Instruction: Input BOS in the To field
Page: home
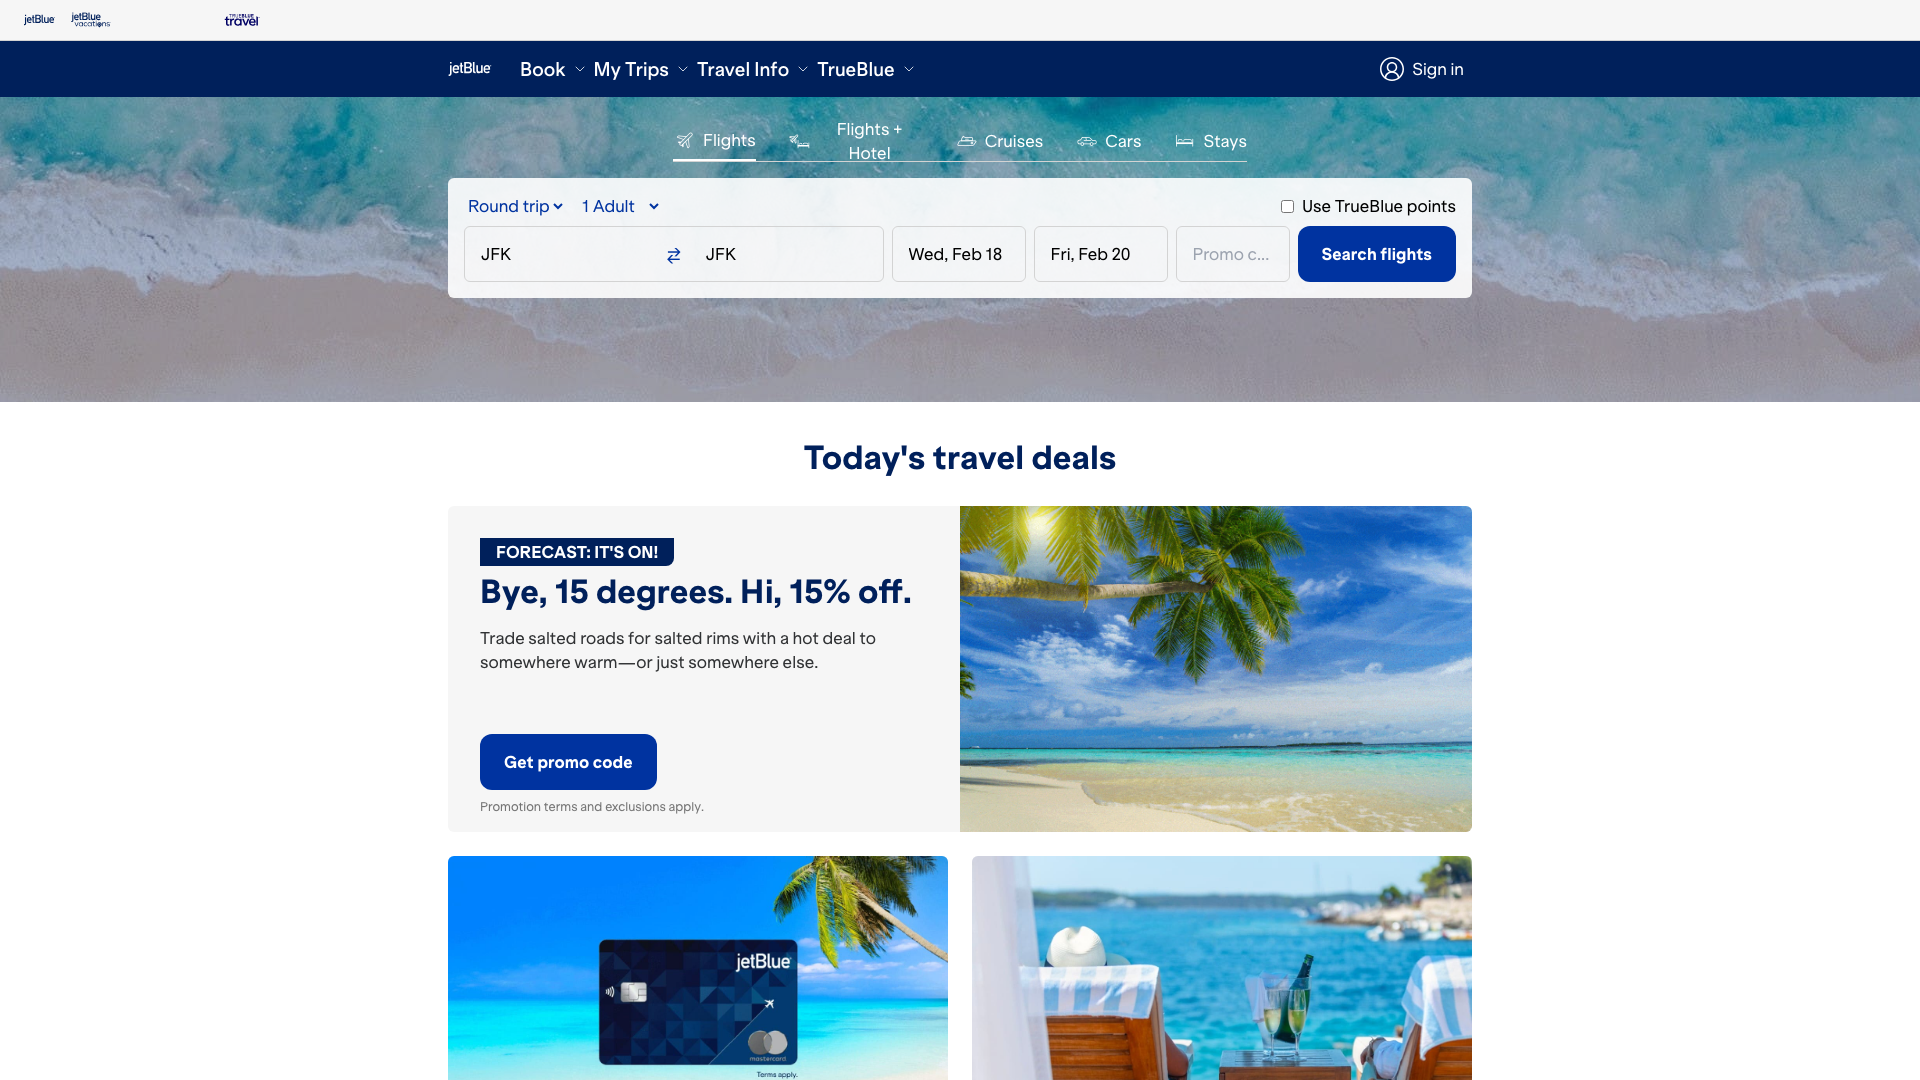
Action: type